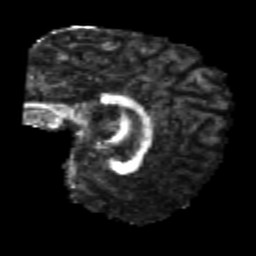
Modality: FA
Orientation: sagittal
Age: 25
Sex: male
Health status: healthy
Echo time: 0.074 s